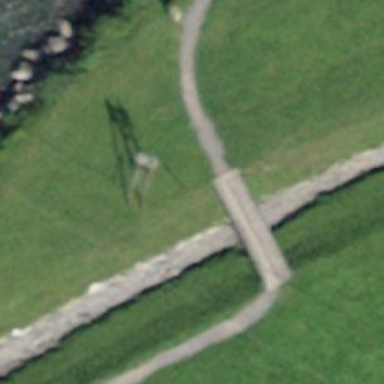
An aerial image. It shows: Path on bridge with excellent trail visibility.